Question: I try to run my ASP.NET MVC5 in IIS7 but what happen is the website only display the text of my cshtml.
My Configuration:
> GoWireless>Basic Settings>Select(.Net Framework Version: No Manage Console, Pipeline mode: Classic)GoWireless>Directory Browsing>Enabled
Index.cshtml display only this text
> @model IEnumerable @{ ViewBag.Title = "Active Directory"; } Active
DirectoryWelcome,@User.Identity.Name.Remove(0,User.Identity.Name.IndexOf("")
+ 1)!This is GoWireless active directory searcher, you can use the search
box or click one of the employees in the left corner to view the
employee details. If you want to search users that only exist in
GoWireless\ActiveDirectory and not exist in GW_UTA\ActiveDirectory2
you can input and search one of his\her details (SamAccountName,
GivenName, Surname, Email or EmployeeNumber) in full format into
search-box.Learn more
_Layout.cshtml display only this text
'''
@model IEnumerable
Toggle navigation Failed to load images
@User.Identity.Name
@using (Html.BeginForm("Index", "Home", FormMethod.Post)) {
@Html.TextBox("search", null, new { @class = "form-control", @placeholder = "Search..." })
}
@foreach (var item in Model) {
class="active"} href='@Url.Action("Details", "Home", new { id = item.SamAccountName.Replace(".", "_") })'>@item.SamAccountName
ViewBag.count = 1; } @if (ViewBag.count != 1) { EasyAD.EasyAD ad = new EasyAD.EasyAD("dc1.gowireless.net:389", "gowireless\ldapuser", "abc123!@#"); System.Data.DataTable dt = ad.GetUsers(ViewBag.search); var count = 0; while (count < dt.Rows.Count) { if (dt.Rows[count]["SamAccountName"].ToString() != null && dt.Rows[count]["SamAccountName"].ToString() !="") {
class="active"} href='@Url.Action("Details", "Home", new { id = dt.Rows[count]["SamAccountName"].ToString().Replace(".", "_") })'>@dt.Rows[count]["SamAccountName"]
} else { ViewBag.warning = 1; } count++; } if (dt.Rows.Count <= 0) { ViewBag.count = 0; } }
@RenderBody() @if (ViewBag.warning == 1) {
x Warning! someone is containing the employee @ViewBag.search without SamAccountName, Please check manually the GoWireless\ActiveDirectory.
} @if (ViewBag.success == 1) {
x Well Done! @ViewBag.search is successfully updated in ga_uta\activedirectory.
} @if (ViewBag.count == 0) {
x Heads Up! @ViewBag.search is not exist in GW_UTA or GoWireless, maybe you are missing something?
} @if (ViewBag.error == 1) {
Oh Snap!
Lorem ipsum dolor sit amet, consectetur adipiscing elit. Vestibulum tincidunt est vitae ultrices accumsan. Aliquam ornare lacus adipiscing, posuere lectus et, fringilla augue.
Some Error Accured
}
'''
It should be like this

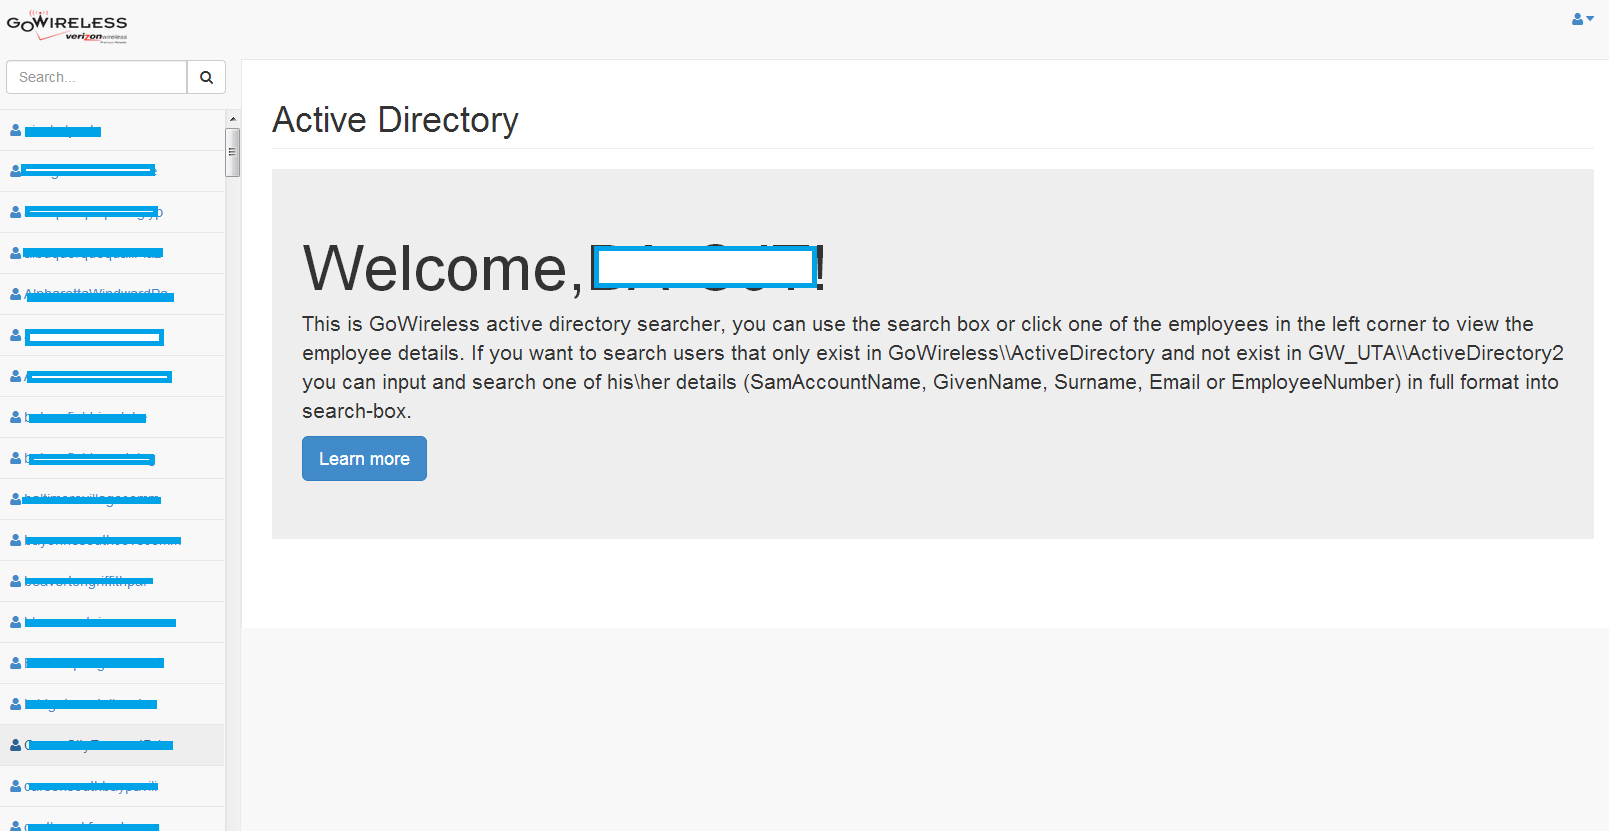
Answer: The bin folder contained all the necessary assemblies for MVC (MVC 5 does not need to be deployed as a prerequisite because it is part of the web site deployment package).
And yet, for some reason, MVC did not rewrite the URL to invoke the correct handlers for my site. So, after more poking around in various Stackoverflow articles and blog posts I had a break-through when I finally came across <URL>. It explains how to use the IIS Manager's GUI to explicitly add the UrlRoutingModule to the web.config, even though it showed up as installed for my site:

After I unchecked the checkbox the Entry Type changed to (see the screen shot above) and a corresponding section appeared in my web.config. IIS suddenly began to understand '<system.webServer>' section (I still don't know why), and the site started to render MVC views. <URL>